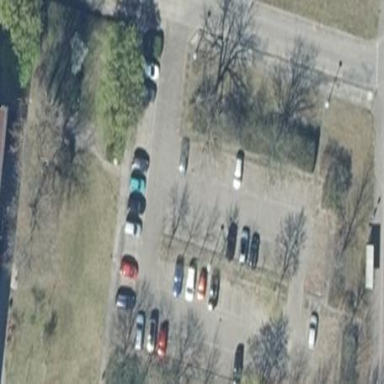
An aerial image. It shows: Parking area with surface.